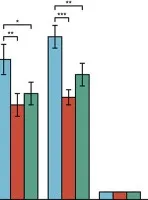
Effects of TBX5 expression on cardiomyocytes. (D) Motif of binding sites between TBX5 protein and the promoters of the DNA fragments.
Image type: chart (chart)